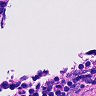
Metastatic tissue present: no